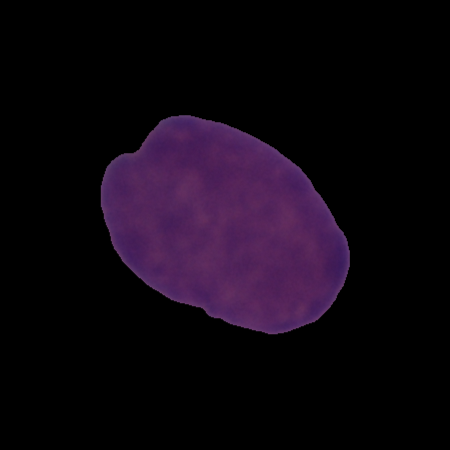
Label: cancer